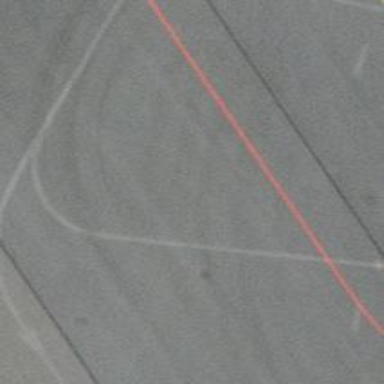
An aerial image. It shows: Image of taxiway at airport.